Aerial crown-view tile of a tropical tree (Barro Colorado Island, Panama), acquired 20240716:
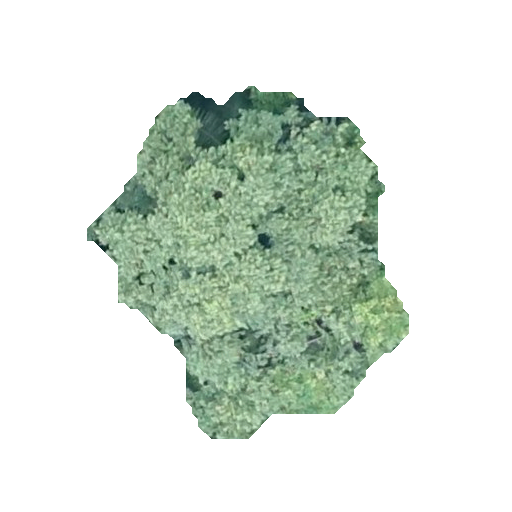
Species: Luehea seemannii
GBIF accepted scientific name: Luehea seemannii
Crown area: 115.776 m²